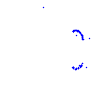
Particle: proton